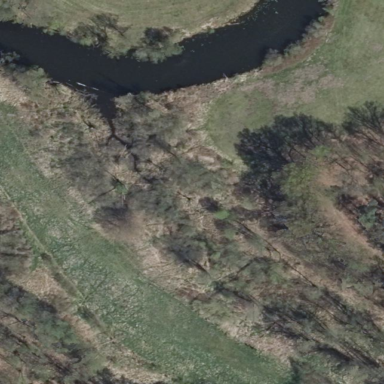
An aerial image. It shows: Wet meadow within wetland area.